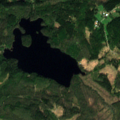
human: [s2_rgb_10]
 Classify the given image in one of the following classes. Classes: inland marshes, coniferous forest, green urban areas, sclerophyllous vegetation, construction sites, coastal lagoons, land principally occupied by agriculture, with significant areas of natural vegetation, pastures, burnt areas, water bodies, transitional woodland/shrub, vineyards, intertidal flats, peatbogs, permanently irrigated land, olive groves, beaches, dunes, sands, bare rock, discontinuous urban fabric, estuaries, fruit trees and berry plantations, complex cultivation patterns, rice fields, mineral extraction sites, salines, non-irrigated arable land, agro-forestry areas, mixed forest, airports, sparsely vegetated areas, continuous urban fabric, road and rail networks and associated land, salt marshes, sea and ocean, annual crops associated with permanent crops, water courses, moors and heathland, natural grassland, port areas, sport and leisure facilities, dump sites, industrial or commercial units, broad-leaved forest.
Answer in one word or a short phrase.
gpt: coniferous forest, mixed forest, transitional woodland/shrub, water bodies